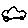
Label: car